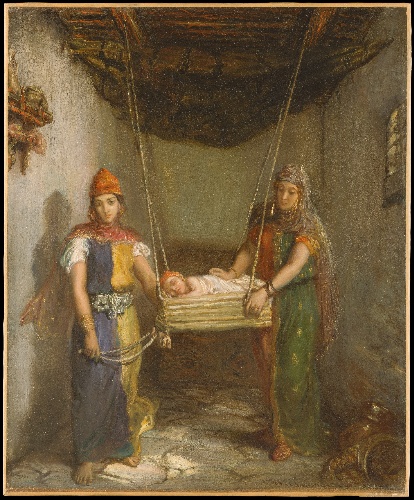
Title: Scene in the Jewish Quarter of Constantine
Artist: Théodore Chassériau
Artist bio: French, Le Limon, Saint-Domingue, West Indies 1819–1856 Paris
Date: 1851
Object type: Painting
Classification: Paintings
Medium: Oil on canvas
Dimensions: 22 3/8 x 18 1/2 in. (56.8 x 47 cm)
Department: European Paintings
Credit line: Purchase, The Annenberg Foundation Gift, 1996
Accession year: 1996
Repository: Metropolitan Museum of Art, New York, NY
Tags: Infants|Women|Orientalist|Sleeping|Cradles